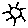
Label: sun